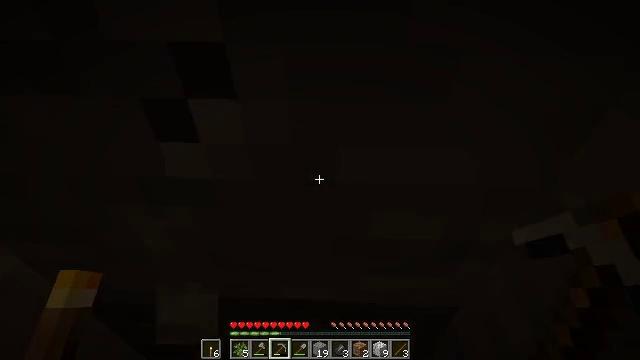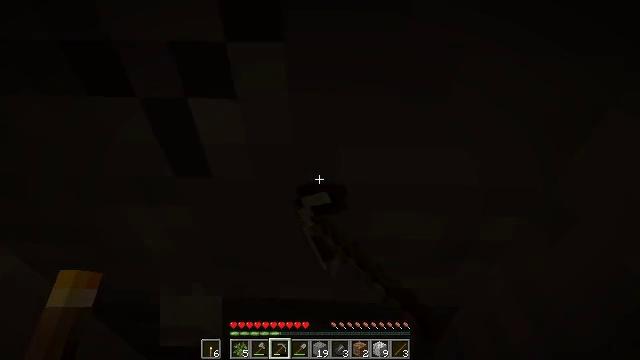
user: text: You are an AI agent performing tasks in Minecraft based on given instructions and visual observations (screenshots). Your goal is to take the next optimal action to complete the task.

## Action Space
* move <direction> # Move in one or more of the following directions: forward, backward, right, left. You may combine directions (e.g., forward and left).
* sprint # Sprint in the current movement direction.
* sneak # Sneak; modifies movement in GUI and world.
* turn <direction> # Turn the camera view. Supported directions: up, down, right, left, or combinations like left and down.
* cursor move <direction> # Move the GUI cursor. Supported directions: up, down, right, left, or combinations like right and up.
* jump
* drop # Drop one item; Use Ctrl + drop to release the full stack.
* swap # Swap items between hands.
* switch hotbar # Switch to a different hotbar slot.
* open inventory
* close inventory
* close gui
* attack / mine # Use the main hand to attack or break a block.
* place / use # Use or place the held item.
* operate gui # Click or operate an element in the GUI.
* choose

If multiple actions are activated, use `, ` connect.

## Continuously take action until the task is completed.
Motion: motion action
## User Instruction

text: Gather stone by using a pickaxe.
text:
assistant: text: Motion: attack / mine
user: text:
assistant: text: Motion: attack / mine